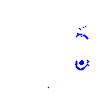
Particle: pion